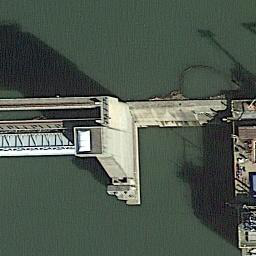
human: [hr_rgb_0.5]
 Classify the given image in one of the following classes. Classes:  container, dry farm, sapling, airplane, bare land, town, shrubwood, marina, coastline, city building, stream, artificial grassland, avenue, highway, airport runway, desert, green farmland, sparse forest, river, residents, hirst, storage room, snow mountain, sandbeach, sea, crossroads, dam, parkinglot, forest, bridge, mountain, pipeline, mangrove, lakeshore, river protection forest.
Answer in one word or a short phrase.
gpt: dam